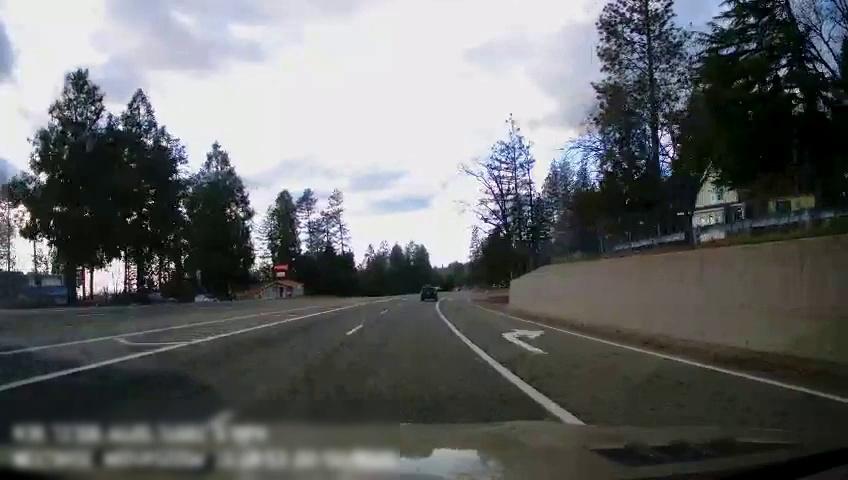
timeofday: Day
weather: Cloudy
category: Drivable Space
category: Vehicles | SUV
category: Lanes | Opposite Lane
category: Lanes | Alternate Lane
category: Lanes | Alternate Lane
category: Lanes | Current Lane
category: Lanes | Alternate Lane
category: Lanes | Alternate Lane